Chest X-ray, AP view. Patient: 38 years old, sex F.
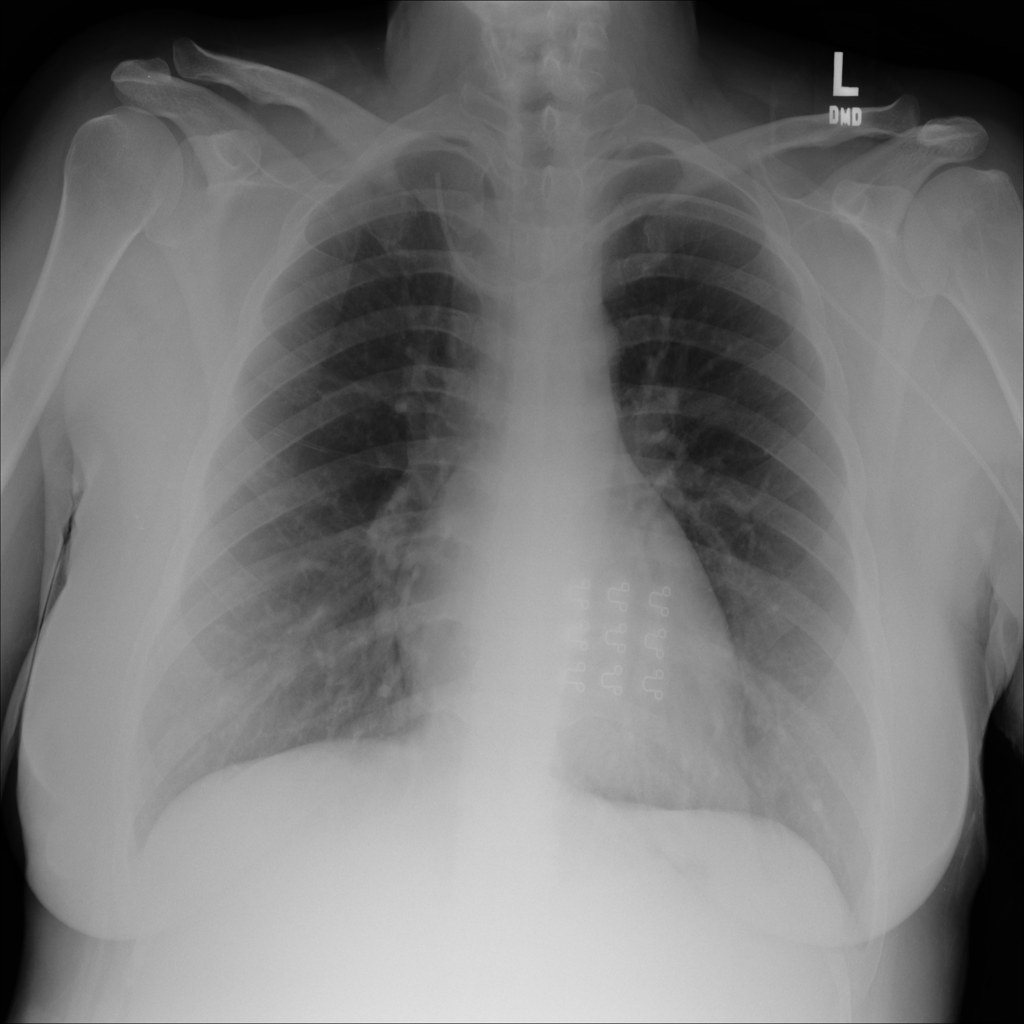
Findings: No Finding